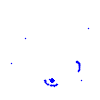
Particle: proton